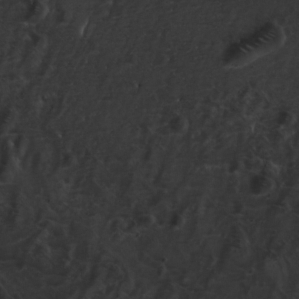
Label: non_frost